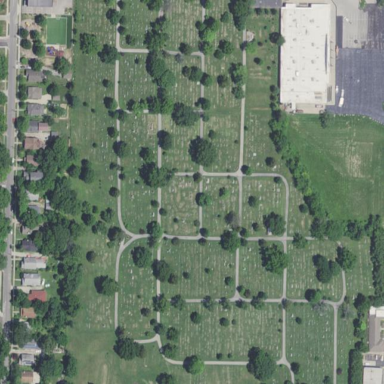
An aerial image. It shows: Cemetery.